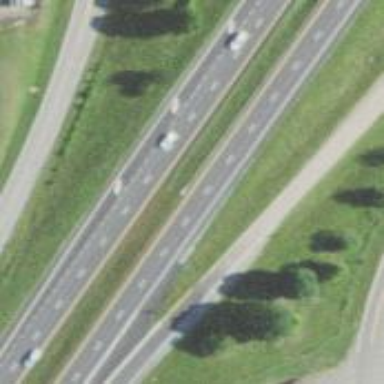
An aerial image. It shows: Trunk highway.